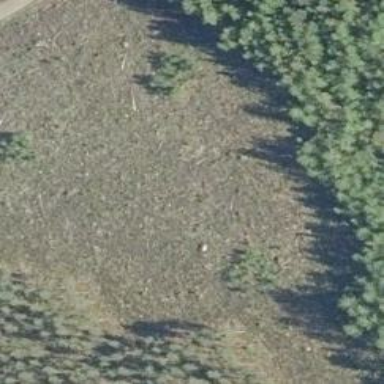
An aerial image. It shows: Clearcut area with scrub vegetation.